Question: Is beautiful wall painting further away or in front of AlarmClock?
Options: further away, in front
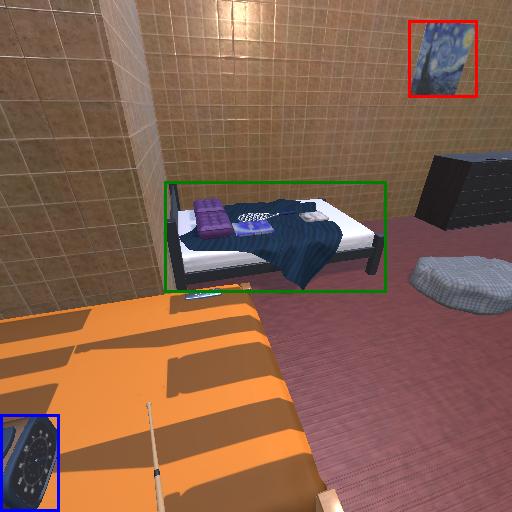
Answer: further away